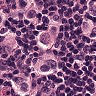
Metastatic tissue present: yes